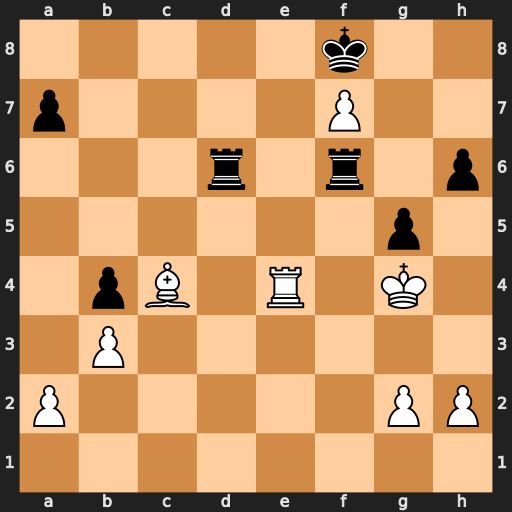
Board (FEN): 5k2/p4P2/3r1r1p/6p1/1pB1R1K1/1P6/P5PP/8
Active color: w
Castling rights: -
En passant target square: -
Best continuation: Re8+ Kg7 Rg8+